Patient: sex M, age 65
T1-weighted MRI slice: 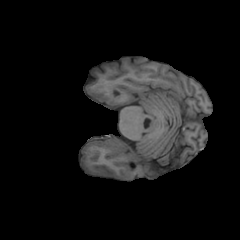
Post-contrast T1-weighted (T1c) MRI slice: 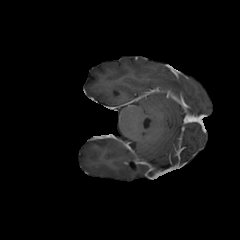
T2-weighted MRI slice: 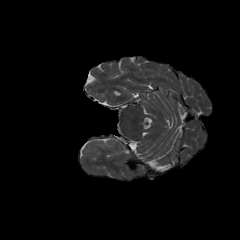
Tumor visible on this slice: no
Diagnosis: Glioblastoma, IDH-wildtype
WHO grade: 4